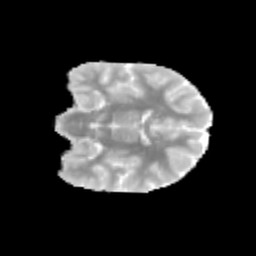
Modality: MD
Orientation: coronal
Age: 9
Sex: male
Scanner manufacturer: siemens
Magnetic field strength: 3 T
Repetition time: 3.8 s
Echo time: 0.07 s